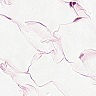
Metastatic tissue present: no